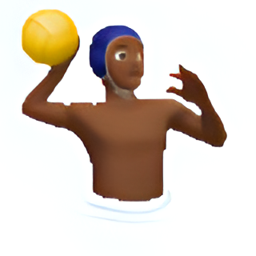
Name: man playing water polo type 5
Emoji: 🤽🏾‍♂️
Group: People & Body
Sub-group: person-sport